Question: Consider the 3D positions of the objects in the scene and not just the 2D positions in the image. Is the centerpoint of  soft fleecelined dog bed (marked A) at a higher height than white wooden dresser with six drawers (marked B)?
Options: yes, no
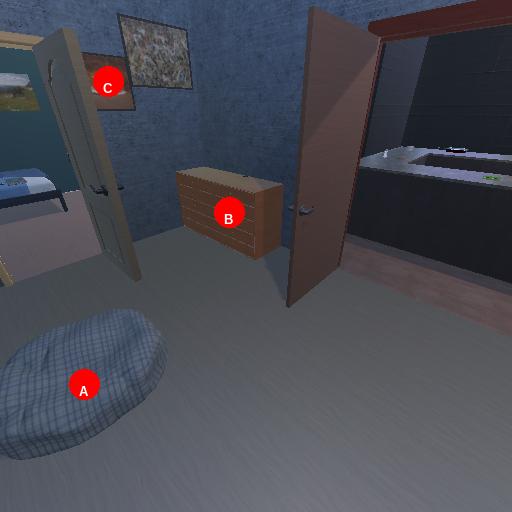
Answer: yes